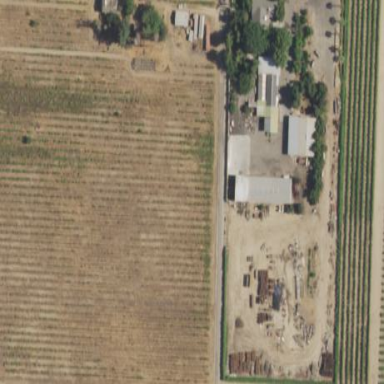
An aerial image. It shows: Vineyard.